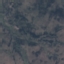
Label: HerbaceousVegetation